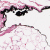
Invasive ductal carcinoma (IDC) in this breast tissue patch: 0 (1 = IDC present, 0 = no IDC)